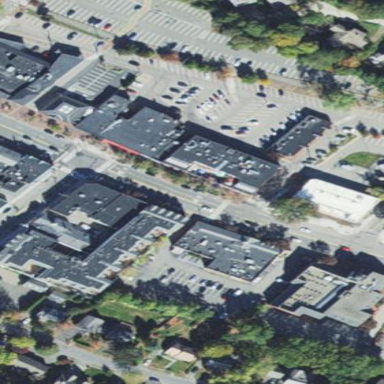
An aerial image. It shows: Parking area with asphalt surface.